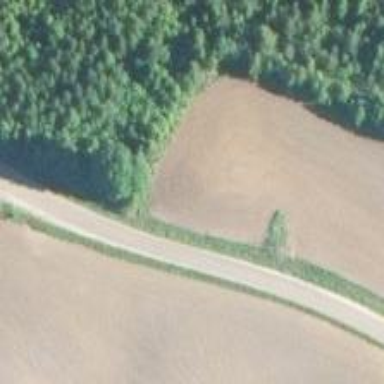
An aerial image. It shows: Unclassified road.